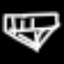
Label: diamond